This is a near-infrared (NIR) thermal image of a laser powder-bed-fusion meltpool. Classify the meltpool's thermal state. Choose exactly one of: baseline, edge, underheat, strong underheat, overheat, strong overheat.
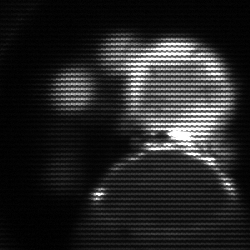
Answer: edge